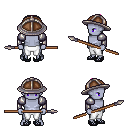
a pixel art fantasy rpg character, male body template, dark elf, purple skin, steel arm armor, white pants, pink short mohawk hairstyle, chain helm, ghillies, spear, four views (front, back, left, right), 2x2 character sprite sheet, small pixel art, hard edges, no anti-aliasing